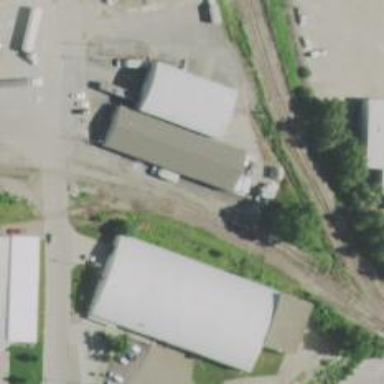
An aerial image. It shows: Abandoned railway yard is depicted.